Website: crate-barrel
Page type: payment
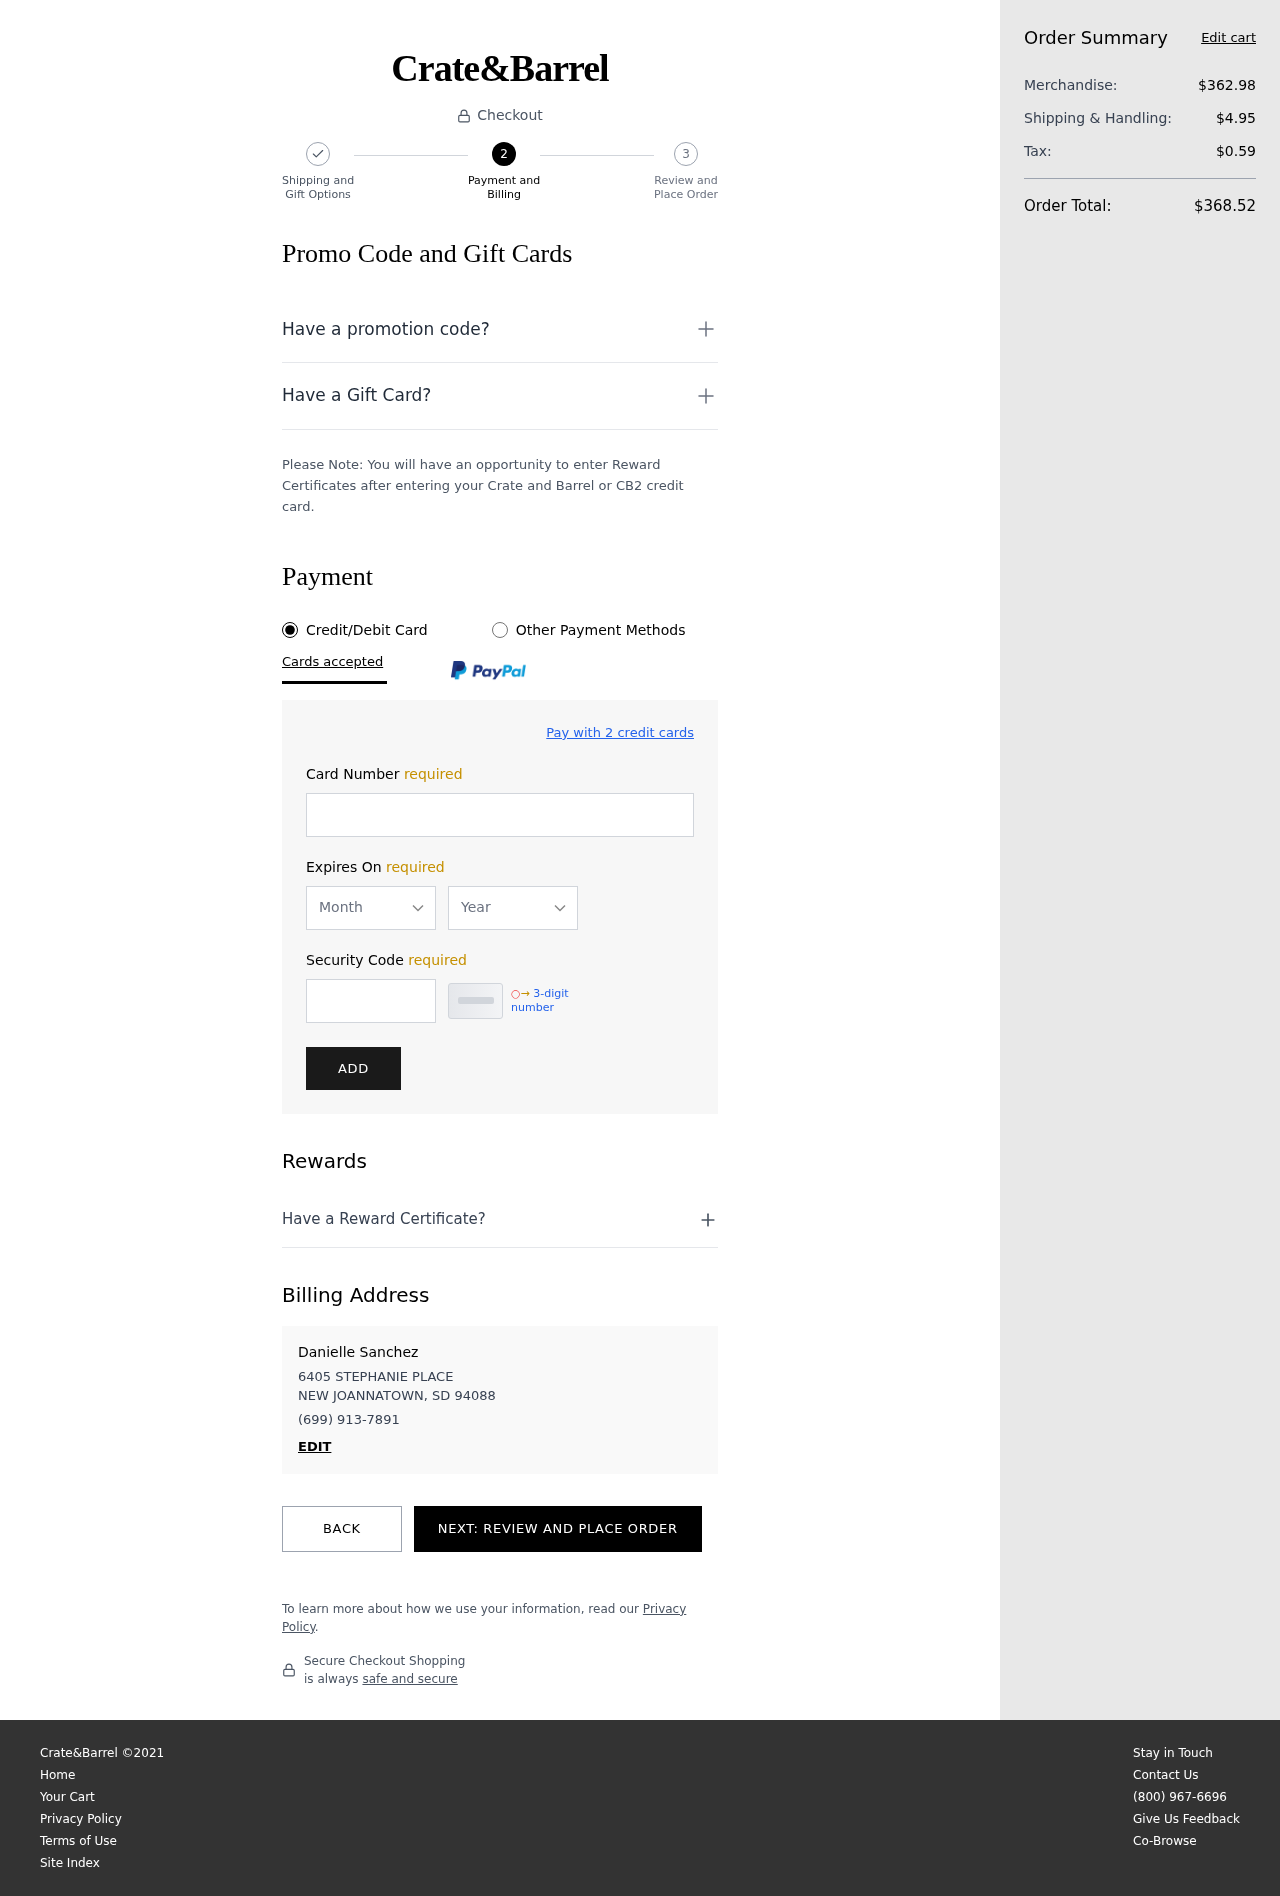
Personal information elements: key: PII_CARD_EXPIRY_MONTH
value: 04
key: PII_CARD_EXPIRY_YEAR
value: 29
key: PII_CITY_STATE_ZIP
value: NEW JOANNATOWN, SD 94088
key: PII_FULLNAME
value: Danielle Sanchez
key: PII_PHONE
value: (699) 913-7891
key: PII_STREET
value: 6405 STEPHANIE PLACE
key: PII_CARD_NUMBER
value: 4857 5080 1025 6962
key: PII_CARD_CVV
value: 183
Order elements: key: ORDER_SUBTOTAL
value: $362.98
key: ORDER_SHIPPING_COST
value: $4.95
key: ORDER_TAX
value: $0.59
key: ORDER_TOTAL
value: $368.52